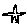
Label: star